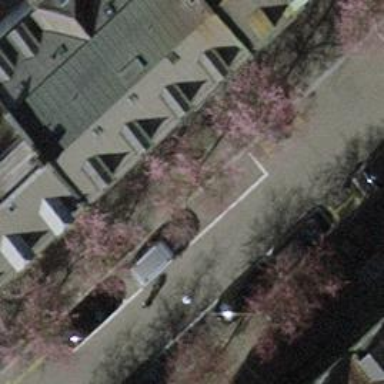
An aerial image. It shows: Avenue lined with trees.